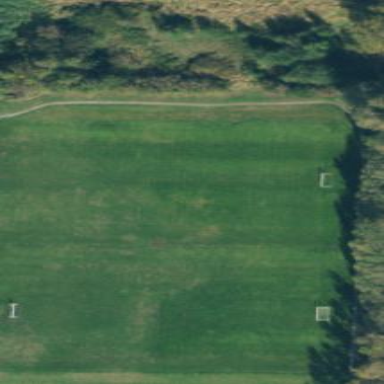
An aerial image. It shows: Soccer/football pitch for leisure sports on land.